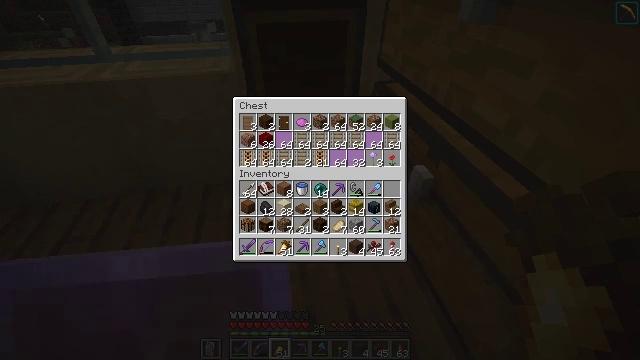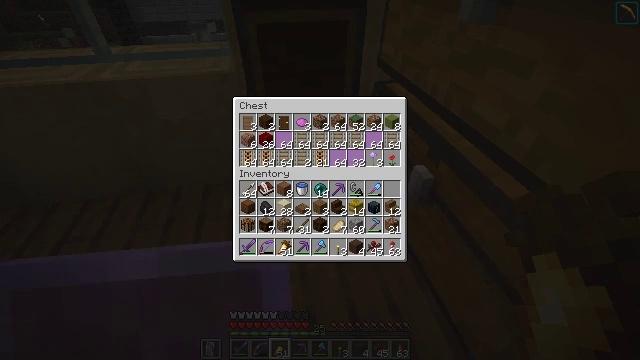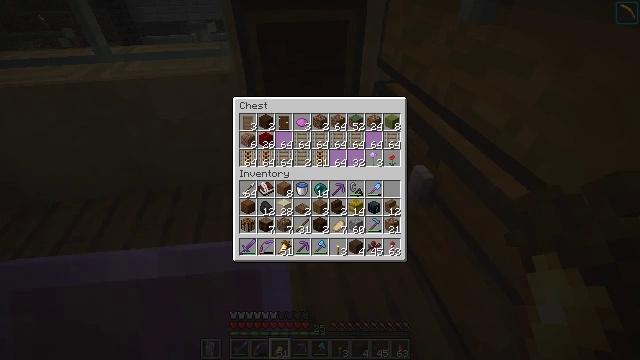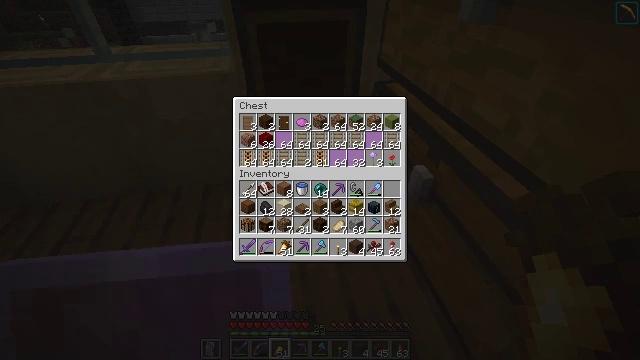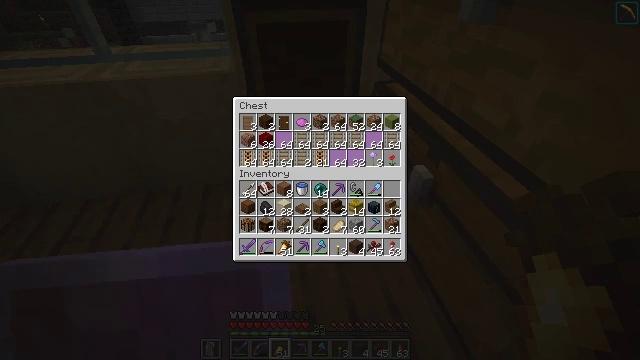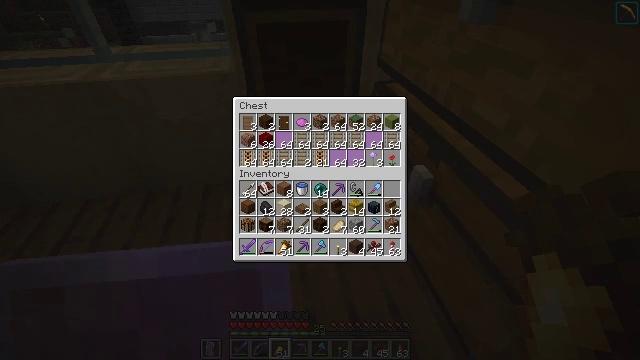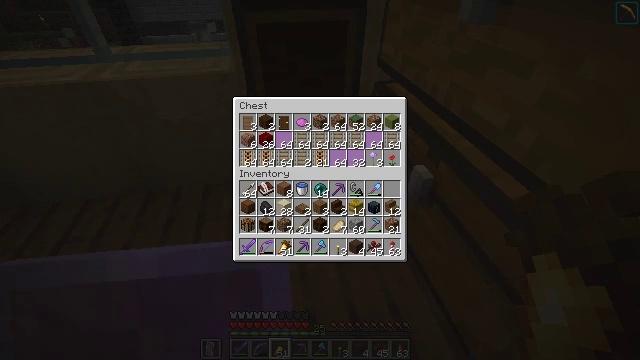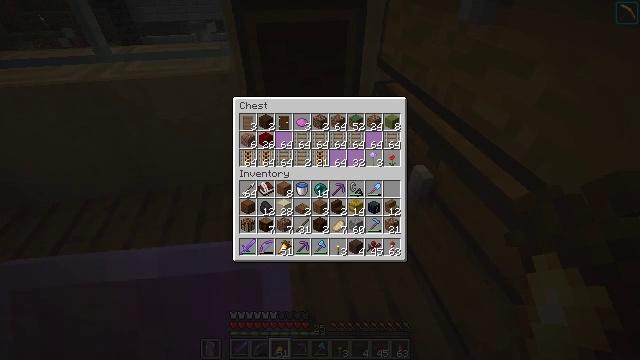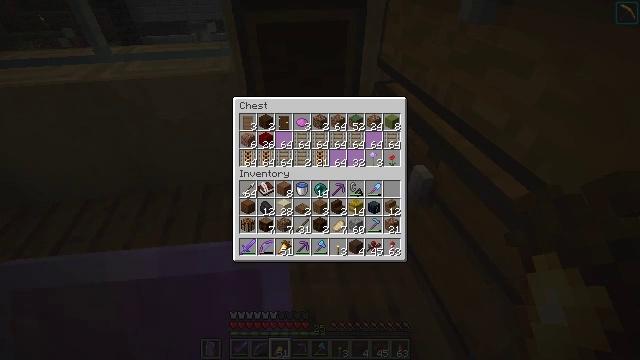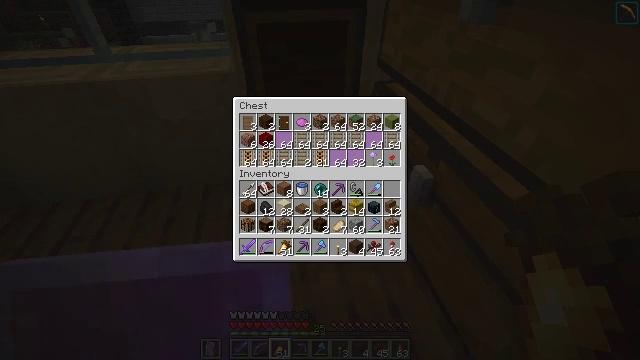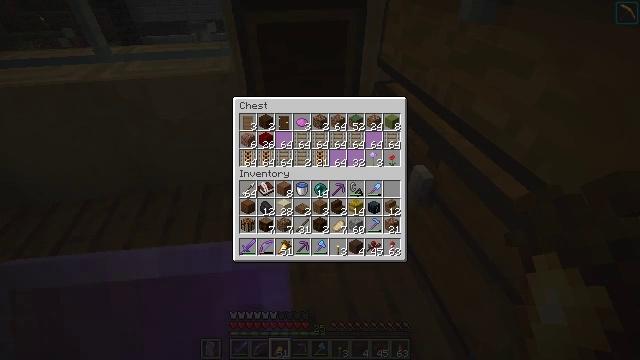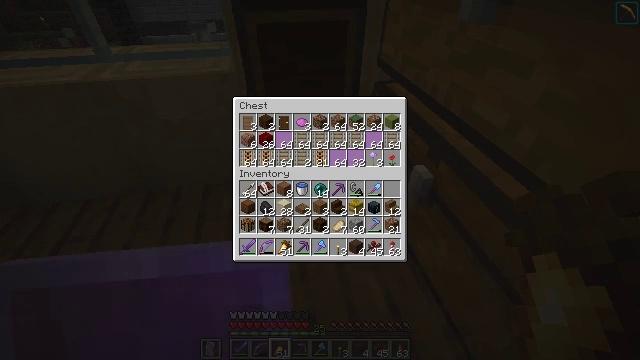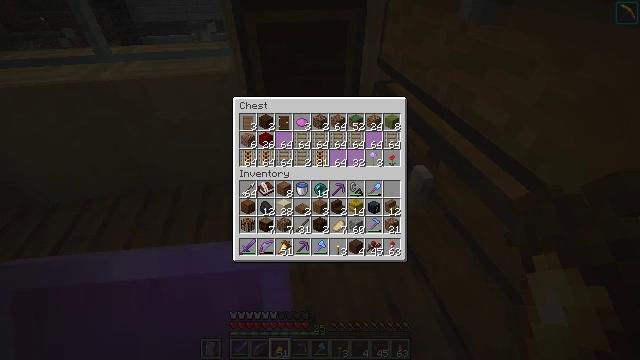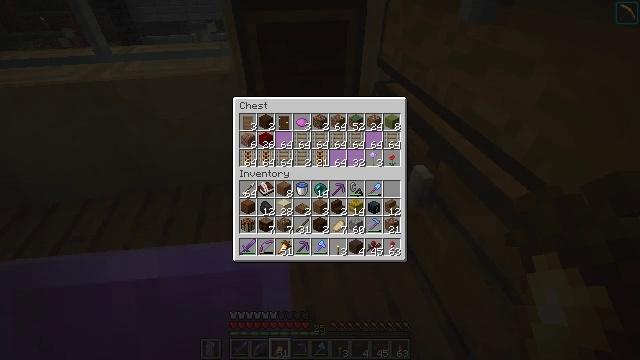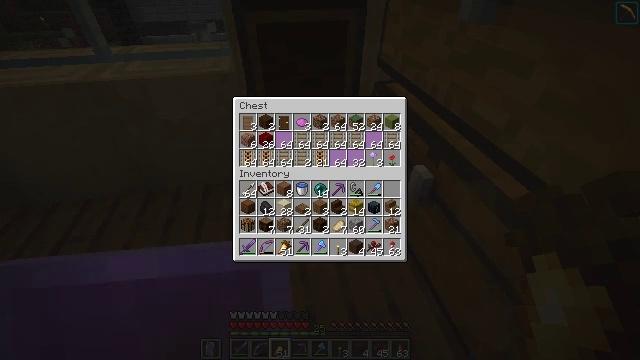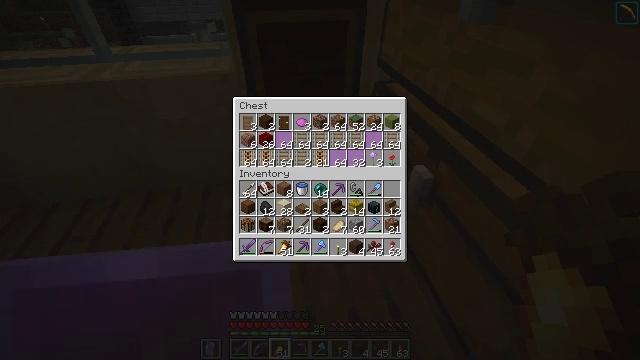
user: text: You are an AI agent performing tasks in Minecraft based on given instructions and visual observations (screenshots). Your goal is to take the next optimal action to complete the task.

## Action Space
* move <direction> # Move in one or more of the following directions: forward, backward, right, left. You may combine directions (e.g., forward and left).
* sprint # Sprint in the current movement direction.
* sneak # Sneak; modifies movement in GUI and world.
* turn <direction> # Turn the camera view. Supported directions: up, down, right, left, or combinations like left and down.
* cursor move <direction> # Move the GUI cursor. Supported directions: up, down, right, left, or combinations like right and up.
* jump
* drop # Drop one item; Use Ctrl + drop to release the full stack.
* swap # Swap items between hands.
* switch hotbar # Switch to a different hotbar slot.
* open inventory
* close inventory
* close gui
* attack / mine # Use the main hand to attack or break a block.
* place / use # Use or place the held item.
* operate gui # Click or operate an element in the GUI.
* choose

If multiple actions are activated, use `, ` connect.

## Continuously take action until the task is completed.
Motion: motion action
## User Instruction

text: Mine the cocoa pods for beans.
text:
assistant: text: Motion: no_op
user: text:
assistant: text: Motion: no_op
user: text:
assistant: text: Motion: no_op
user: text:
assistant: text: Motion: no_op
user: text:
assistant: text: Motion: no_op
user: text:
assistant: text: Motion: no_op
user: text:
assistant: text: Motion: no_op
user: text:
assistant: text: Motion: no_op
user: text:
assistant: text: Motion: no_op
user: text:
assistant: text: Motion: no_op
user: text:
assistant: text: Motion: no_op
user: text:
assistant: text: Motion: no_op
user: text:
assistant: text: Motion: no_op
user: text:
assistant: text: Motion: no_op
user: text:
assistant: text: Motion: no_op
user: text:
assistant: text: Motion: no_op
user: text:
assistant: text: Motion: no_op
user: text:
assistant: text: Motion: no_op
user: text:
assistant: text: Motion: no_op
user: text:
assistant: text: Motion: no_op
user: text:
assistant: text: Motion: no_op
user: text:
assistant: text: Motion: no_op
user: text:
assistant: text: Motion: no_op
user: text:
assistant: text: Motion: no_op
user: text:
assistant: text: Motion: no_op
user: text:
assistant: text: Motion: no_op
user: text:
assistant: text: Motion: no_op
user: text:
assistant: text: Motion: close gui
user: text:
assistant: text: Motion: no_op
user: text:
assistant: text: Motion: no_op